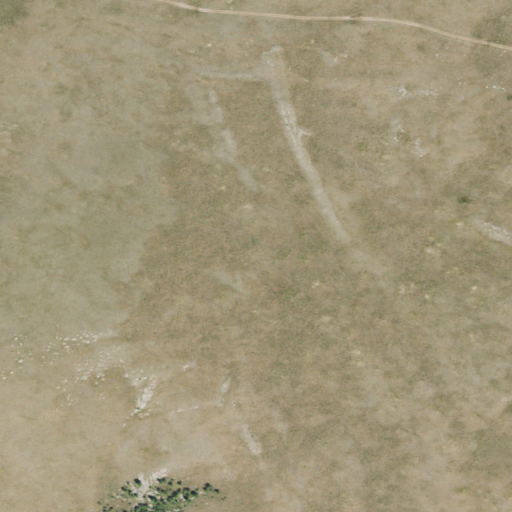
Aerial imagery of plain(s) in Colorado named Lower South Park containing shrub and grassland